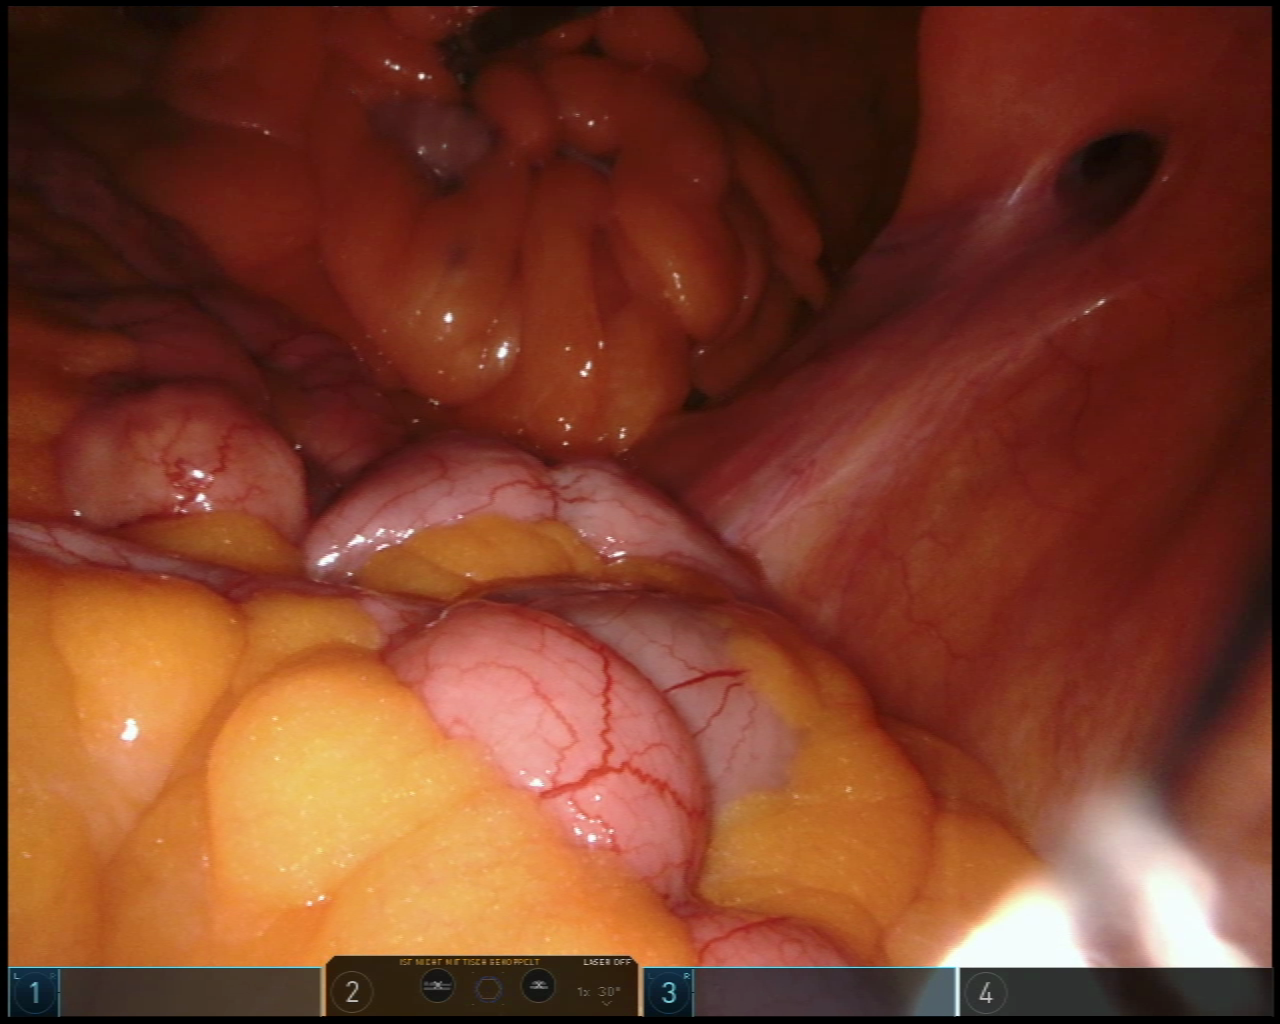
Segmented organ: small_intestine
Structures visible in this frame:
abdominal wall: yes
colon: no
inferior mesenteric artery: no
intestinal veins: no
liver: no
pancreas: no
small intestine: yes
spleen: no
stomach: no
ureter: no
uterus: no
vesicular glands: no